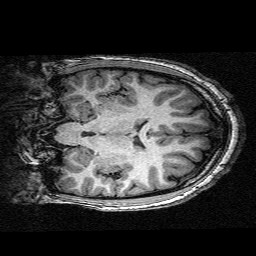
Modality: T1w
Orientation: coronal
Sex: female